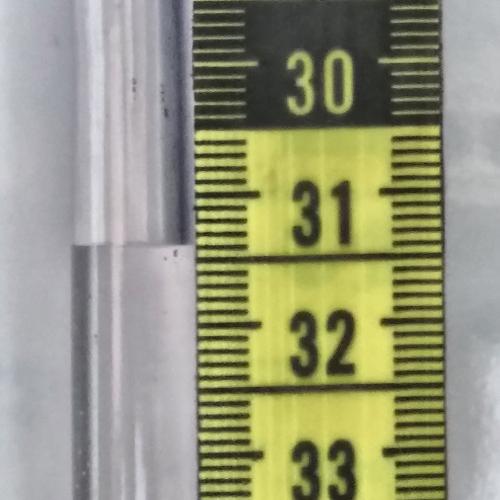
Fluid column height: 31.4 cm